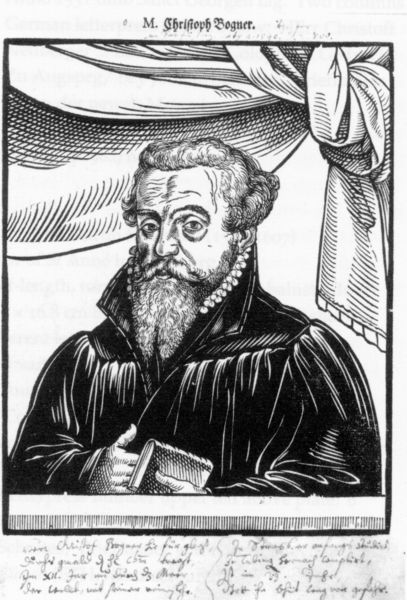
Titel: Bildnis des Christoph Bogner
Künstler: Hans d.Ä. Schultes
Institution: (Seriendruck)
Schlagwörter: dunkel, hand, mann, schatten, umhang, weiß, sitzen, ausschnitt, daumen, frisur, grau, haar, hell, licht, mund, nase, schwarz, stirn, zeichnung, blick, tuch, alt, bart, richter, schnurrbart, augen, bibel, falten, gesicht, halten, knoten, kragen, mensch, rahmen, vollbart, bildnis, halskrause, herr, hände, portrait, porträt, schauen, vorhang, brüstung, geistlicher, gewand, haare, mantel, stoff, augenbrauen, en face, frontal, lippen, locken, pony, holzschnitt, schrift, furchen, grafik, graphik, klein, brauen, pupillen, draperie, robe, faltenwurf, tränensäcke, alter, buch, balustrade, druck, schnitt, schraffur, radierung, stich, schwarzweiß, text, augenringe, überschrift, schraffiert, proträt, krause, älter, talar, buchrücken, runzeln, schläfen, anblick, gelehrter, nas, ansehen, borde, kupferstich, handschrift, anblicken, seriendruck, christoph, halbtotale, handscheift, schwarzer mantel, anblickend, d, bogner, christoph bogner, buch bart, m., christopg bogner